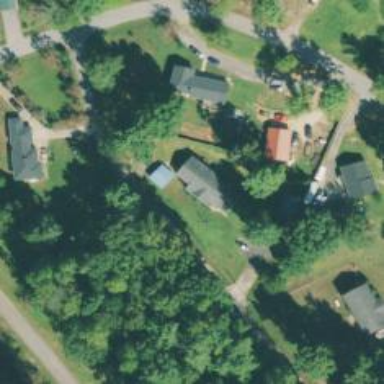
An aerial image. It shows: Driveway.